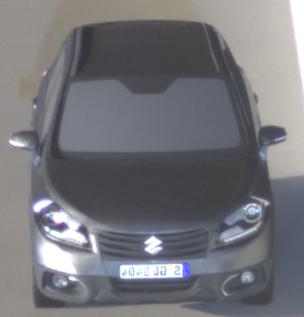
Make: Suzuki
Model: SX4 S-Cross 1.6
Detailed model: SX4 (II) S-Cross
Model produced from: 2013/10
Model produced until: 2015/08
Doors: 5
Color: gray
Road condition: dry road
Daytime: night
Contrast: high contrast